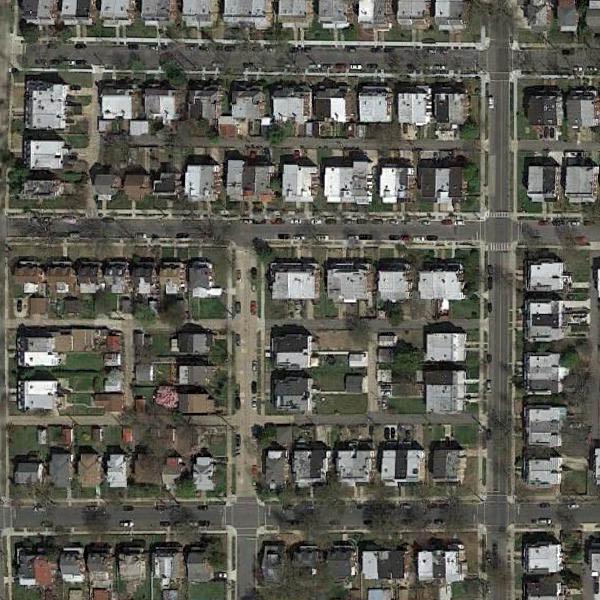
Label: DenseResidential